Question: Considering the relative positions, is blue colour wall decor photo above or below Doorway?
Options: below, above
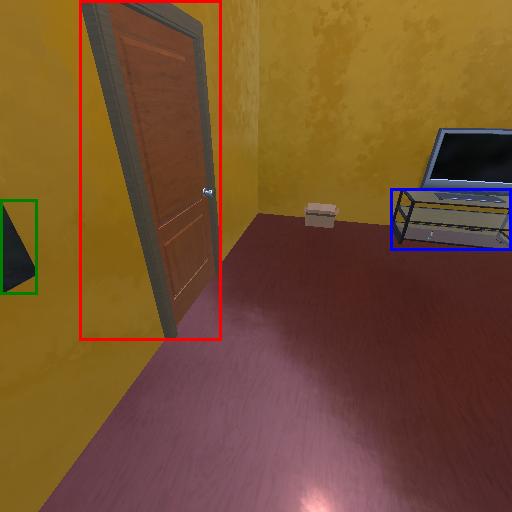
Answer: below